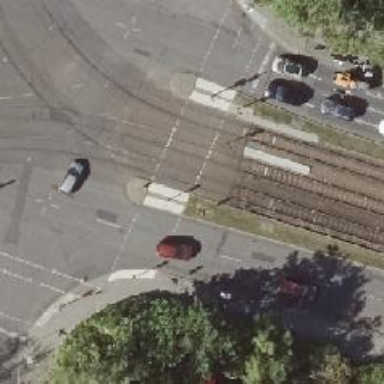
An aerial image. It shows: Tram crossing with traffic signals.